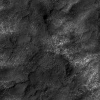
Atmospheric dust classification: not_dusty